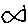
Label: fish